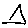
Label: triangle